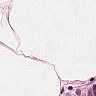
Metastatic tissue present: no